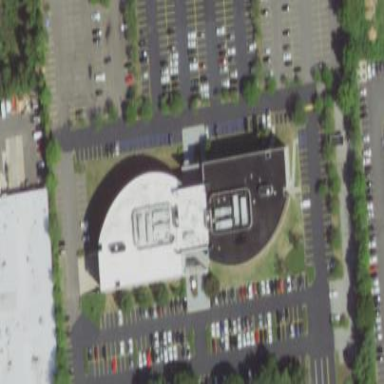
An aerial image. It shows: Retail building.